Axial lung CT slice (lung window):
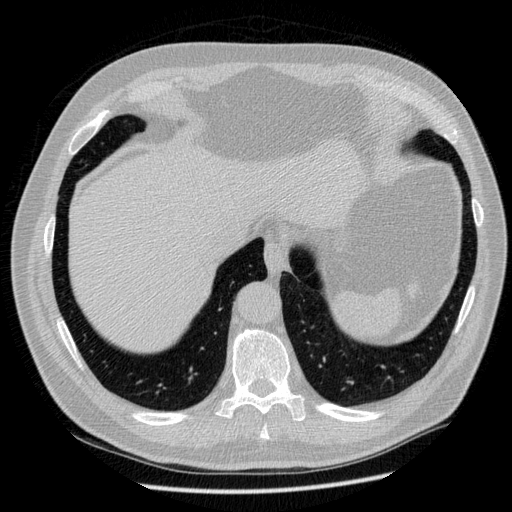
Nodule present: no